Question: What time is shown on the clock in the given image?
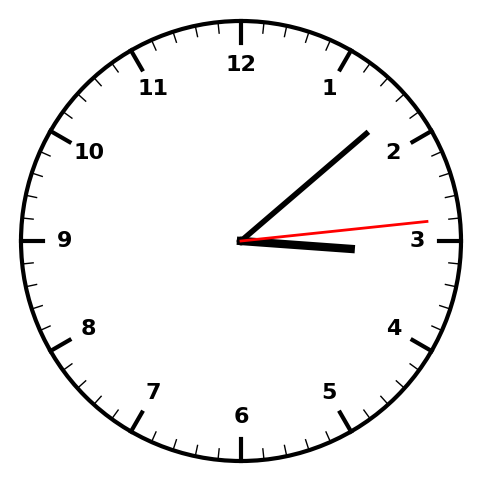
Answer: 03:08:14